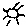
Label: sun